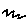
Label: zigzag